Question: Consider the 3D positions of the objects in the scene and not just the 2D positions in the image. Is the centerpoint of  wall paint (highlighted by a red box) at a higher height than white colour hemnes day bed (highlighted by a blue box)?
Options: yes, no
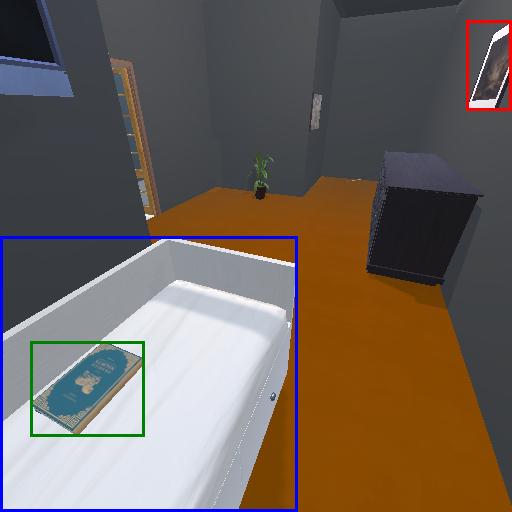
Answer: yes